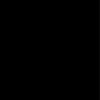
Label: dusty